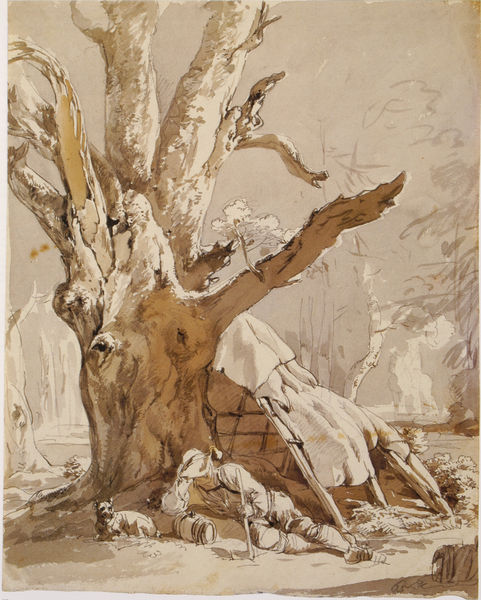
Titel: Baum mit einem ruhenden Waldarbeiter
Künstler: Johann Georg von Dillis
Standort: München
Institution: Stadtarchiv München, Historischer Verein von Oberbayern, Dillis-Sammlung
Schlagwörter: baum, blätter, dunkel, feder, himmel, mann, schatten, schlaf, weiß, aquarell, bäume, landschaft, menschen, ocker, äste, braun, ellbogen, frau, grau, hell, hintergrund, holz, hut, licht, orange, schwarz, skizze, zeichnung, gras, hund, schnee, tier, tuch, wiese, beige, alt, arm, kleidung, mensch, tod, tot, ast, baumstamm, einsamkeit, erde, gräser, natur, stamm, zweige, busch, einsam, gebüsch, gitter, hütte, sonne, boden, stoff, tücher, decke, person, pflanzen, höhle, wald, zart, stock, beine, fell, füße, ruhe, liegen, italien, stab, bündel, heu, trocken, leer, nebel, monochrom, winter, pause, rast, grisaille, sepia, romantik, leiter, unterstand, wild, detail, gestell, warten, liegend, aufstützen, fussboden, laviert, tusche, gerüst, schwein, stangen, lumpen, kälte, draußen, lichtung, traum, schraffur, seite, soldat, stöcke, verletzt, bier, fass, entwurf, pinsel, jagd, schemenhaft, unvollendet, sandfarben, zichnung, wurzeln, stäbe, astloch, felle, jäger, freiheit, wanderer, leder, rinde, aufgestützt, müde, sonnenschein, lauer, schlangen, knorrig, fässer, dürer, wanderstab, lederhose, verletzung, armut, hirte, schäfer, ausruhen, liegt, schlafender, lasiert, bau, unterwegs, baumstumpf, lasur, raster, schutz, zelt, verschlag, lager, ware, vorzeichnung, gouache, astgabeln, ruhend, wandere, rost, liegender, ruhender, gehöht, toter baum, weißhöhung, plane, schäferhund, schläfer, begleiter, botanisiertrommel, lavur, baumleiche, unterschlupf, camp, schne, schlafplatz, vagabund, aussruhenr, buschg, rzeichnung, ausruhe, gbaum, zi, hirtezelt, geepäck